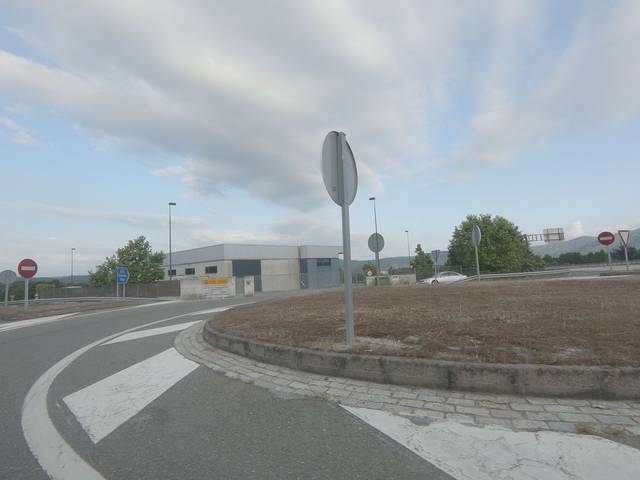
Region: Spain
Coordinates: 42.209, -7.819